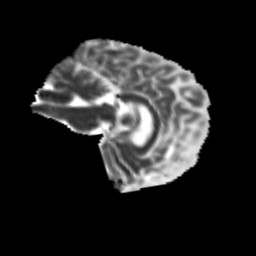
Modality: MD
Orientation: sagittal
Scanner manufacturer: siemens
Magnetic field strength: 3 T
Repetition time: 9.2 s
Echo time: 0.084 s